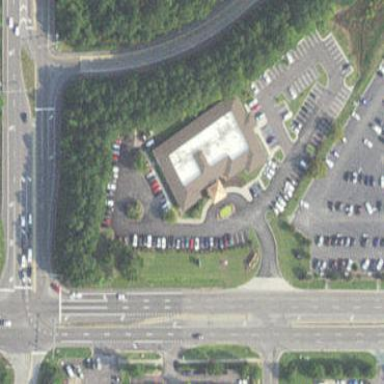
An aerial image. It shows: Clinic building providing healthcare services.